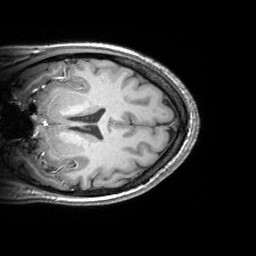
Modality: T1w
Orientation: coronal
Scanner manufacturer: siemens
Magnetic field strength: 3 T
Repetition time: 2.53 s
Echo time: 0.00299 s